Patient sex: M
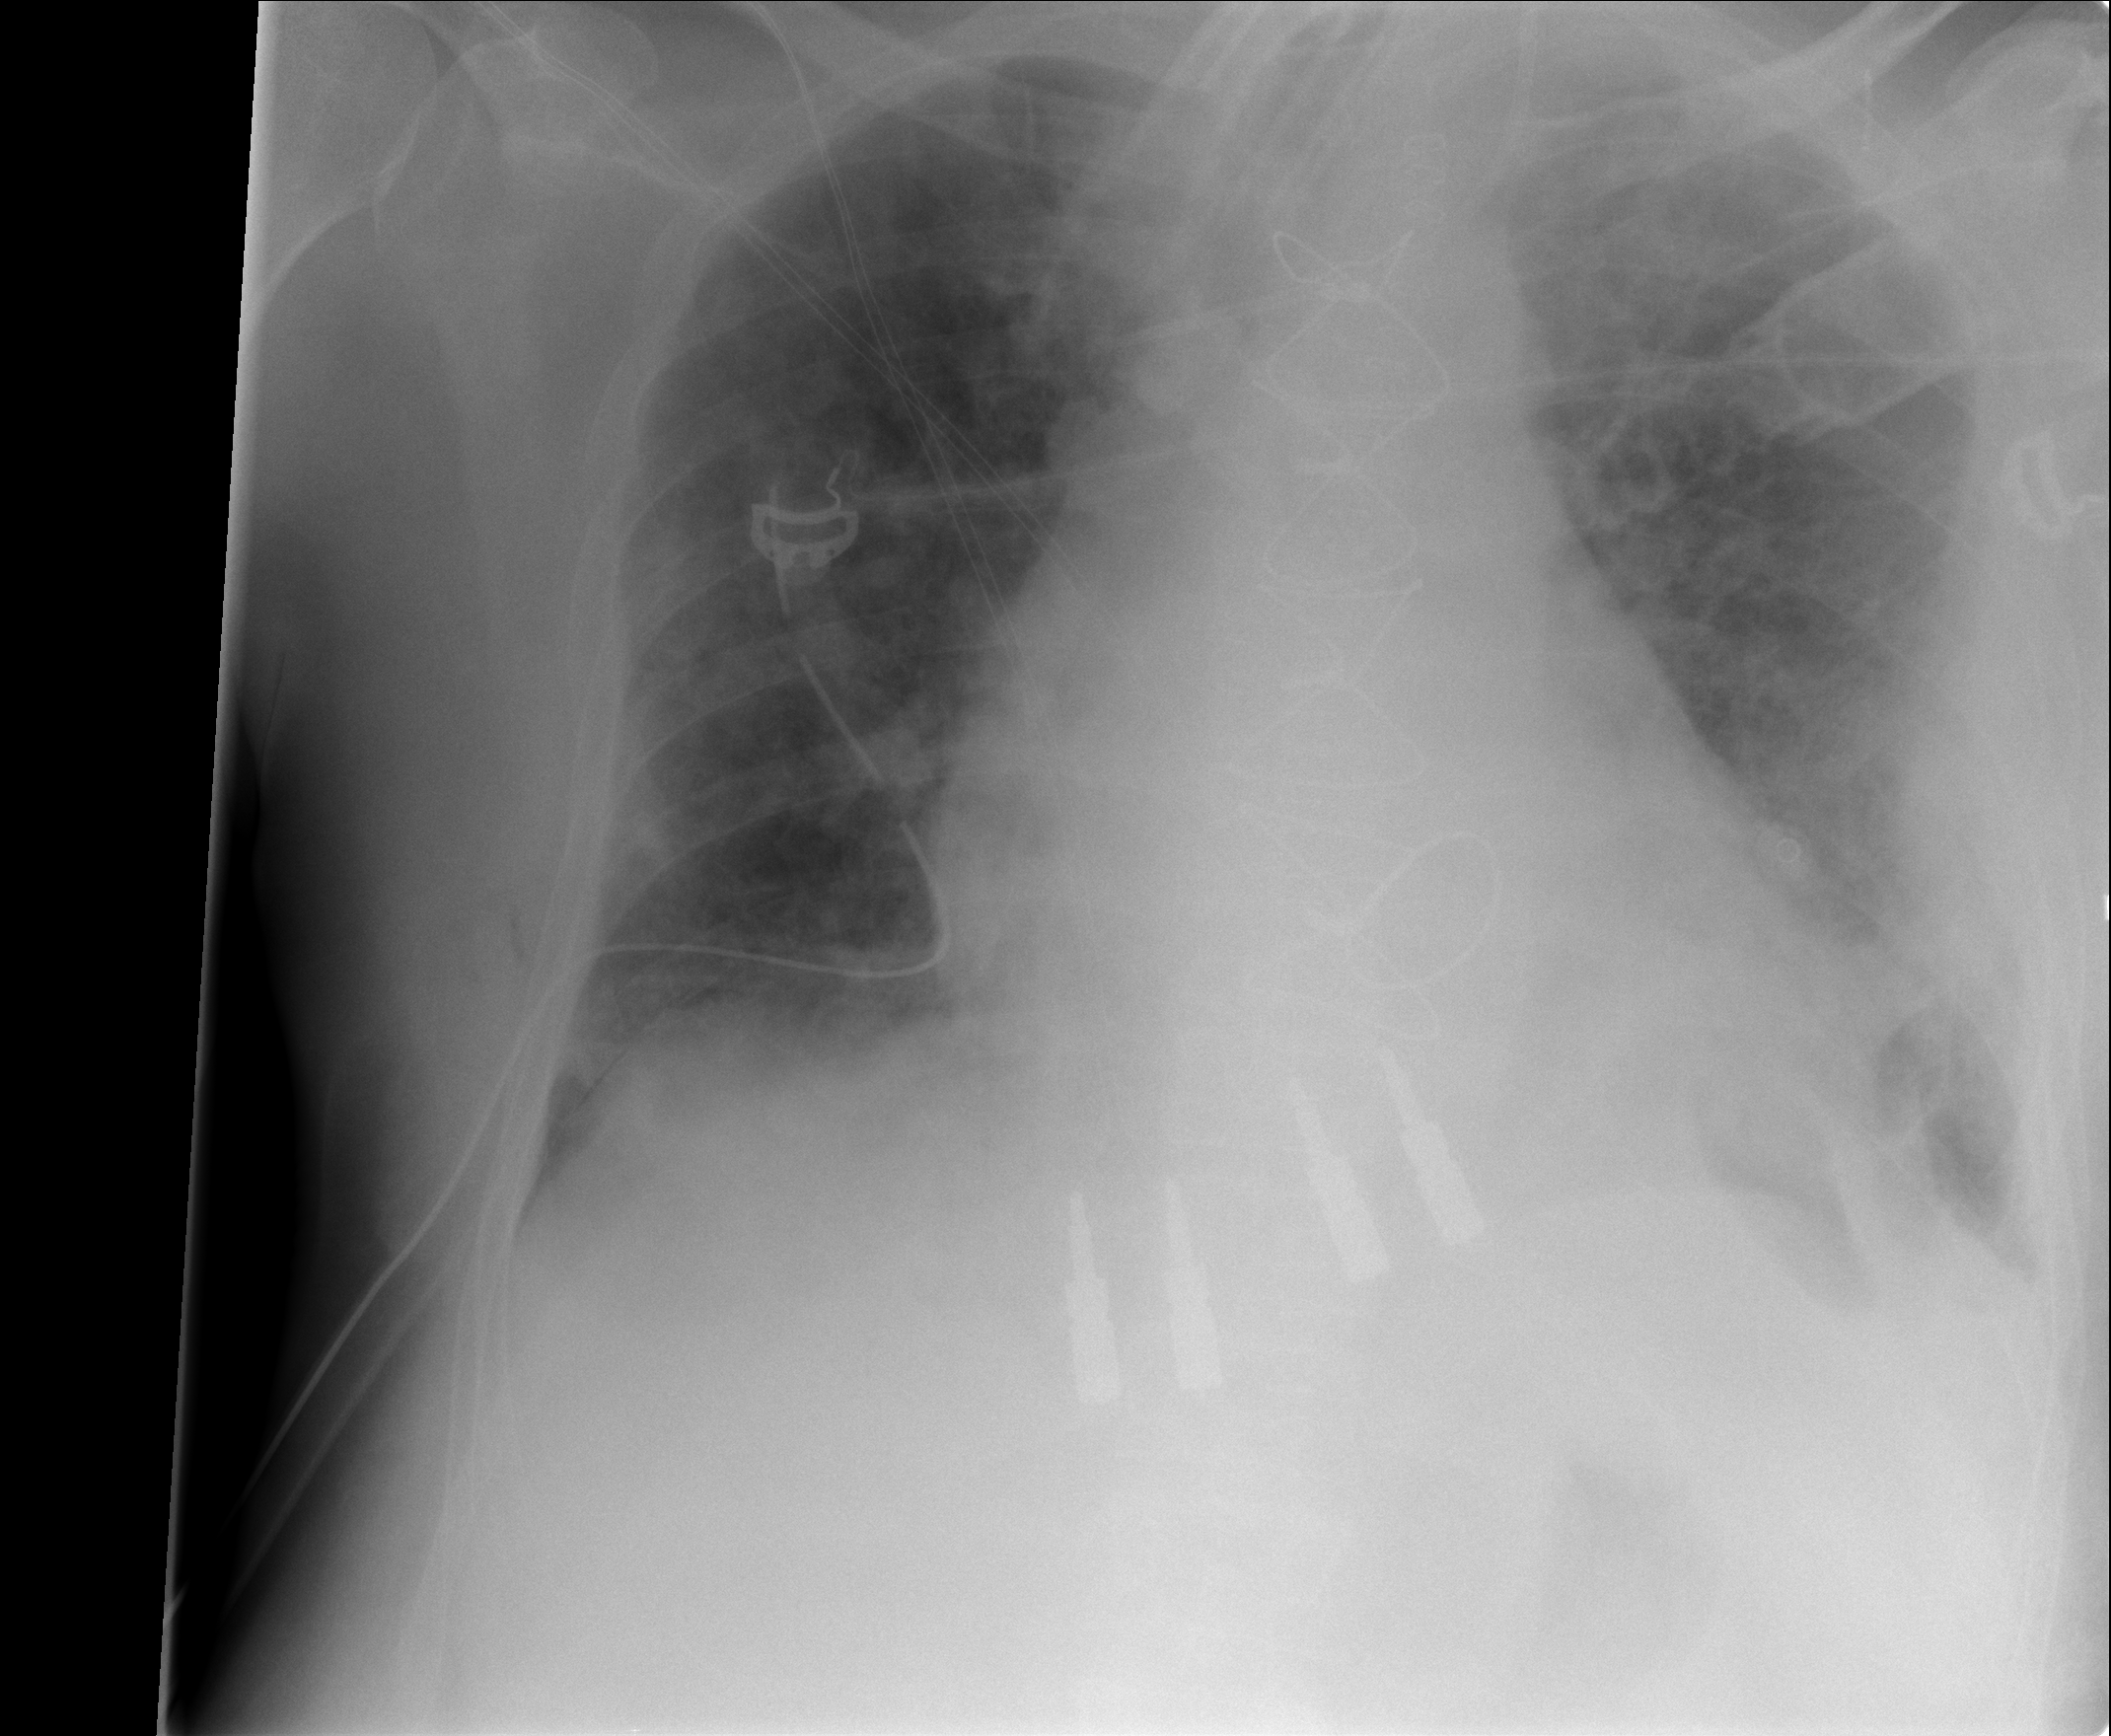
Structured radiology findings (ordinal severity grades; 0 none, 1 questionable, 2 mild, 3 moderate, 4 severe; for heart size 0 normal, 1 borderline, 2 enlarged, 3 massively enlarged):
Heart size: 2
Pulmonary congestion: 3
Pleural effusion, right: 2
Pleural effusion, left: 2
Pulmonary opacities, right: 2
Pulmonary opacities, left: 2
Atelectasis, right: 2
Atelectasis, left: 3